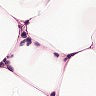
Metastatic tissue present: no